Question:
Using Core Plot's CPTScatterPlot, I've made a bubble chart that looks like the above.
I've implemented 'plotSymbolWasSelectedAtRecordIndex' in my delegate so I can detect when the user touches one of the bubbles. Using this screenshot as an example, I want to be able to highlight the yellow bubble and bring it in front of the red one when the user touches it. In graphical terms, I want to set the Z order of the selected 'CPTPlotSymbol' to be higher than the others. How can I accomplish that? I'm able to highlight the selected bubble by drawing it in a different color in my 'symbolForScatterPlot' method, but I can't seem to find a way to make it draw in front of the overlapping symbol.
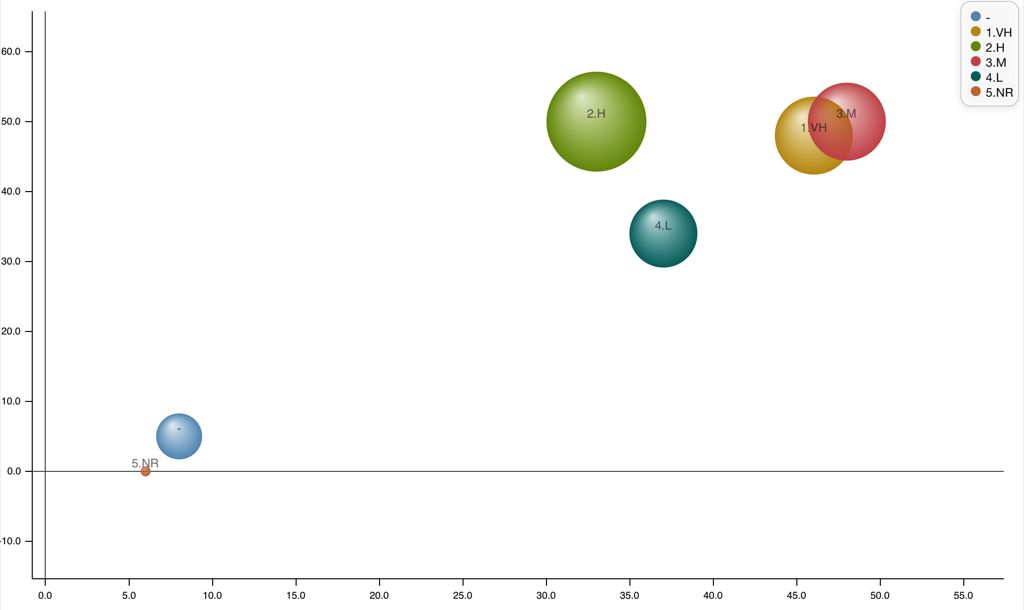
Answer: Core Plot draws the data points in the order they appear in the datasource. You'll need to reorder the data so the top-most bubble is at the last index and call '-reloadData' on the plot to tell it to refresh its data. If you have the data points in an array, sort it by the desired z-index (back to front) and use the sorted array to feed the datasource.